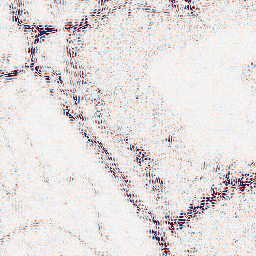
Category: wavelet
Decomposition family: wavelet_dwt
Decomposition parameters: wavelet: db8
level: 2
Upsampling method: sinc_blackman
Upsampling parameters: scale: 8
kernel_size: 16
Upsampling scale: 8